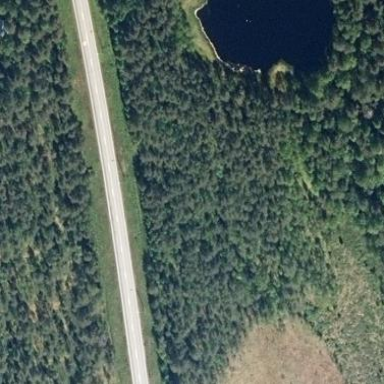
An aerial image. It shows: Swamp in wetland area.